Question: I am working with PyCharm 3.0.1.
When trying to refactor literals with Shift+F6 and pressing Refactor button
i am forwarded to preview window where i have to click Refactor button with a
mouse to actually apply refactoring.

Is there any way to skip this preview window and get rid of using mouse?
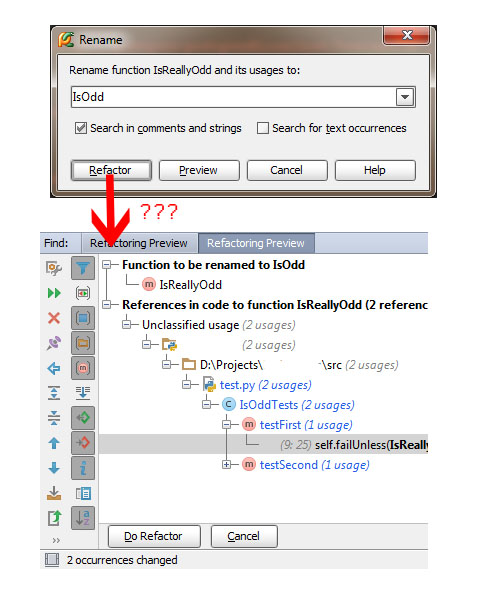
Answer: You can't skip it as far as I recall, but you not use a mouse. When the pop-up screen comes up, press + (underline under R), and then + (underline under D).